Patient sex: M
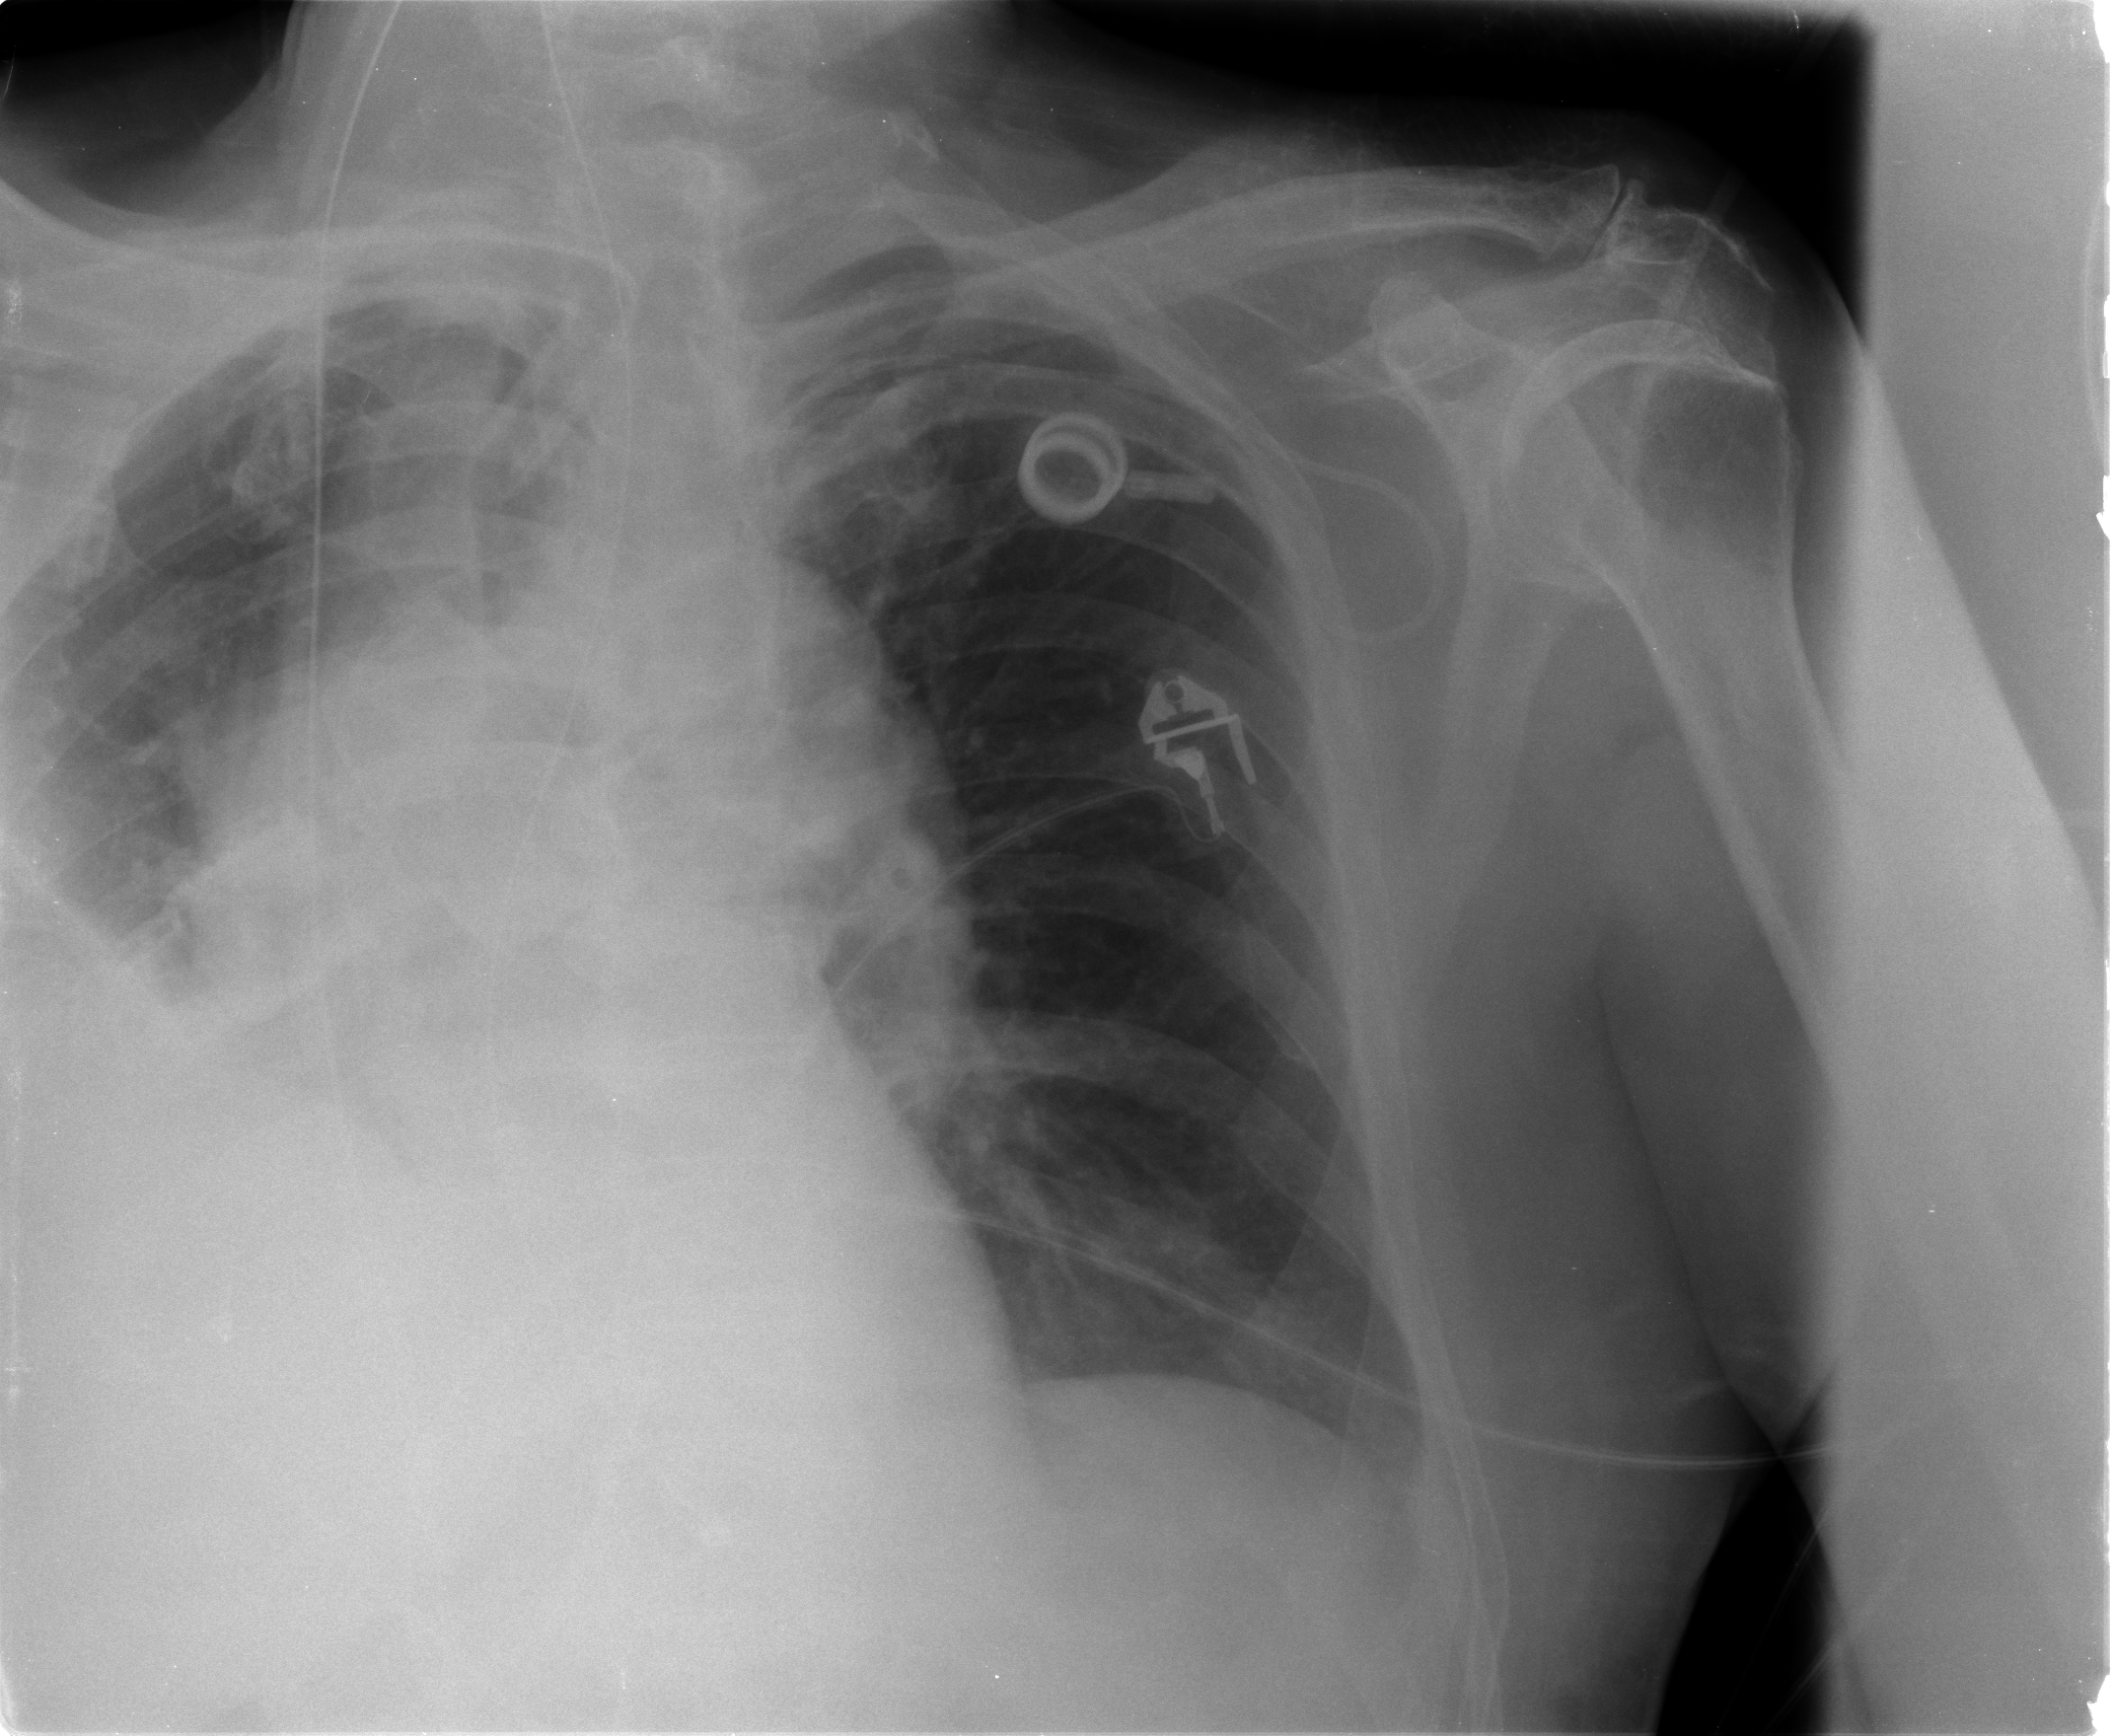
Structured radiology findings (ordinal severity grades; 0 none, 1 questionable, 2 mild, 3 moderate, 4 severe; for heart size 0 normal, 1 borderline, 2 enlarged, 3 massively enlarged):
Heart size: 0
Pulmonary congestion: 0
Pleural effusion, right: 2
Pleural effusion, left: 0
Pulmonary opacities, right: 2
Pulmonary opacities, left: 0
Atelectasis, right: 3
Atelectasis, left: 0